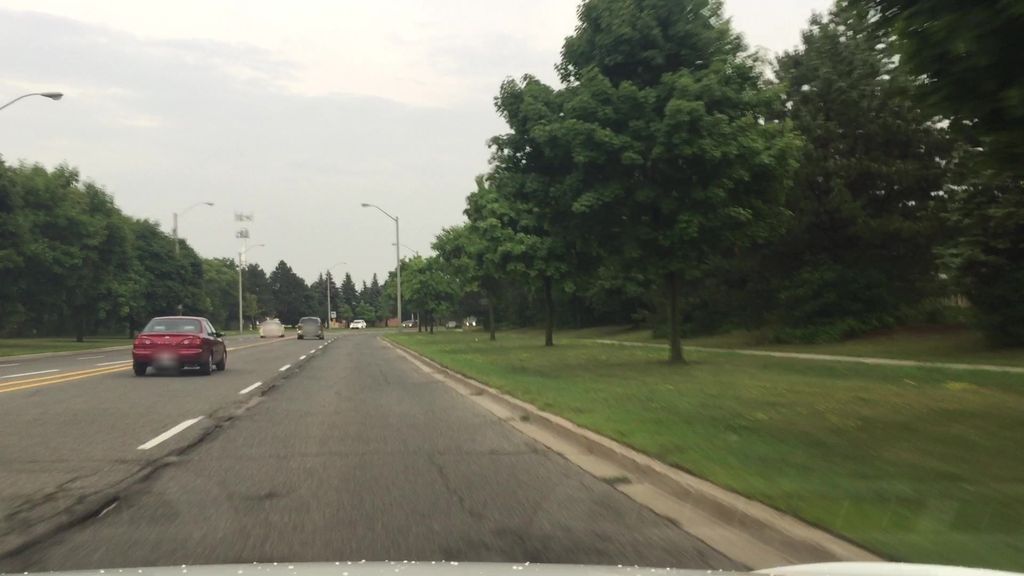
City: toronto